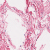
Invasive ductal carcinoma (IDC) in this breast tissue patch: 0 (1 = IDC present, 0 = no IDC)